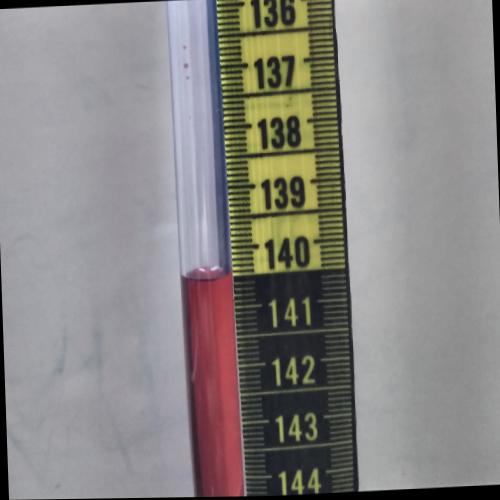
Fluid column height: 140.5 cm